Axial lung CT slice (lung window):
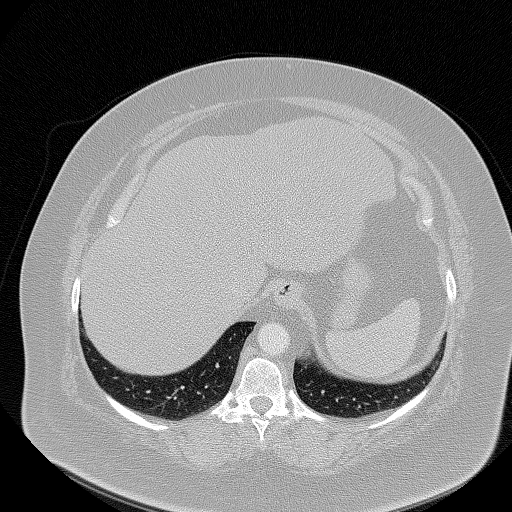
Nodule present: no